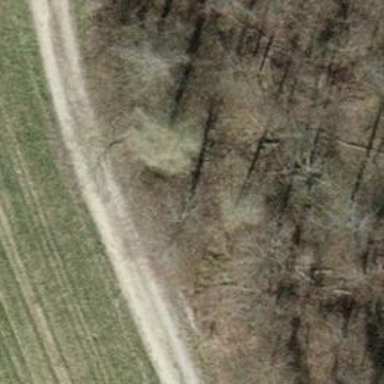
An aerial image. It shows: Hunting stand.